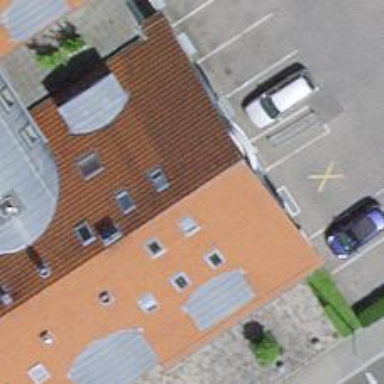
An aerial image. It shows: Post office.